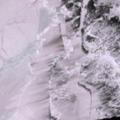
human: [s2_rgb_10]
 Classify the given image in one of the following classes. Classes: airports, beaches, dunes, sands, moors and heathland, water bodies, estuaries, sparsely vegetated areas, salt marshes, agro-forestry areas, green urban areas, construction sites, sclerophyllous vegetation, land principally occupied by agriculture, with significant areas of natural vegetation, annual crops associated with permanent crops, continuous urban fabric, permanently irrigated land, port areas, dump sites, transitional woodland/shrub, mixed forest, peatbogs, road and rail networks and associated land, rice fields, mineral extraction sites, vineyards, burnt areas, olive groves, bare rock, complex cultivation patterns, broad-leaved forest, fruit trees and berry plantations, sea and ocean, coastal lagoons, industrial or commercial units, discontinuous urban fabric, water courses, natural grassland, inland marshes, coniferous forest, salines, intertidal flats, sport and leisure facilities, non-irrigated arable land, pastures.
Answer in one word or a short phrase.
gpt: sea and ocean